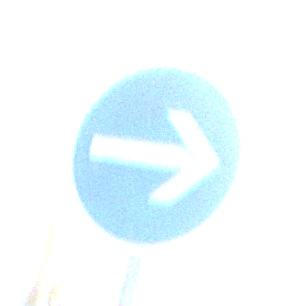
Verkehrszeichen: VorgeschriebeneFahrtrichtungHierRechts
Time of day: MorningAfternoon
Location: Outdoor (Nature)
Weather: Clear
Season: Winter
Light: Natural